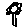
Label: flower